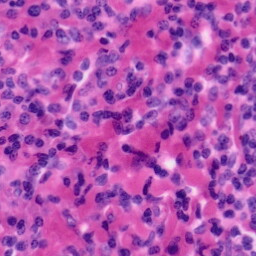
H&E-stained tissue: Tonsil